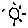
Label: sun